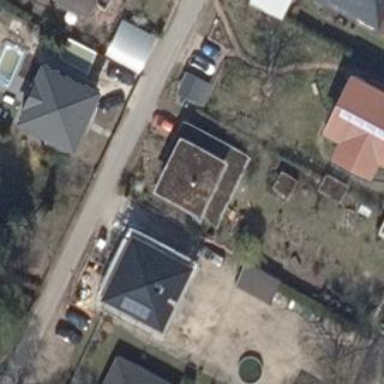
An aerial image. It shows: Simple house.